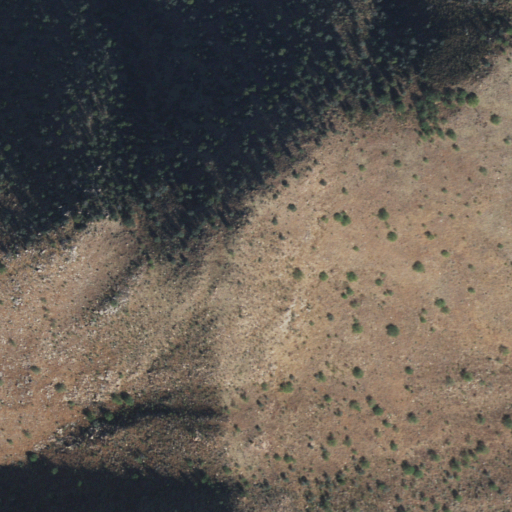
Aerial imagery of mountain in Arizona named Salero Mountain containing shrub, evergreen forest, and grassland